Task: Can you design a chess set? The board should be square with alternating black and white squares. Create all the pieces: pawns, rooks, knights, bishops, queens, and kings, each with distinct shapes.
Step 1154:
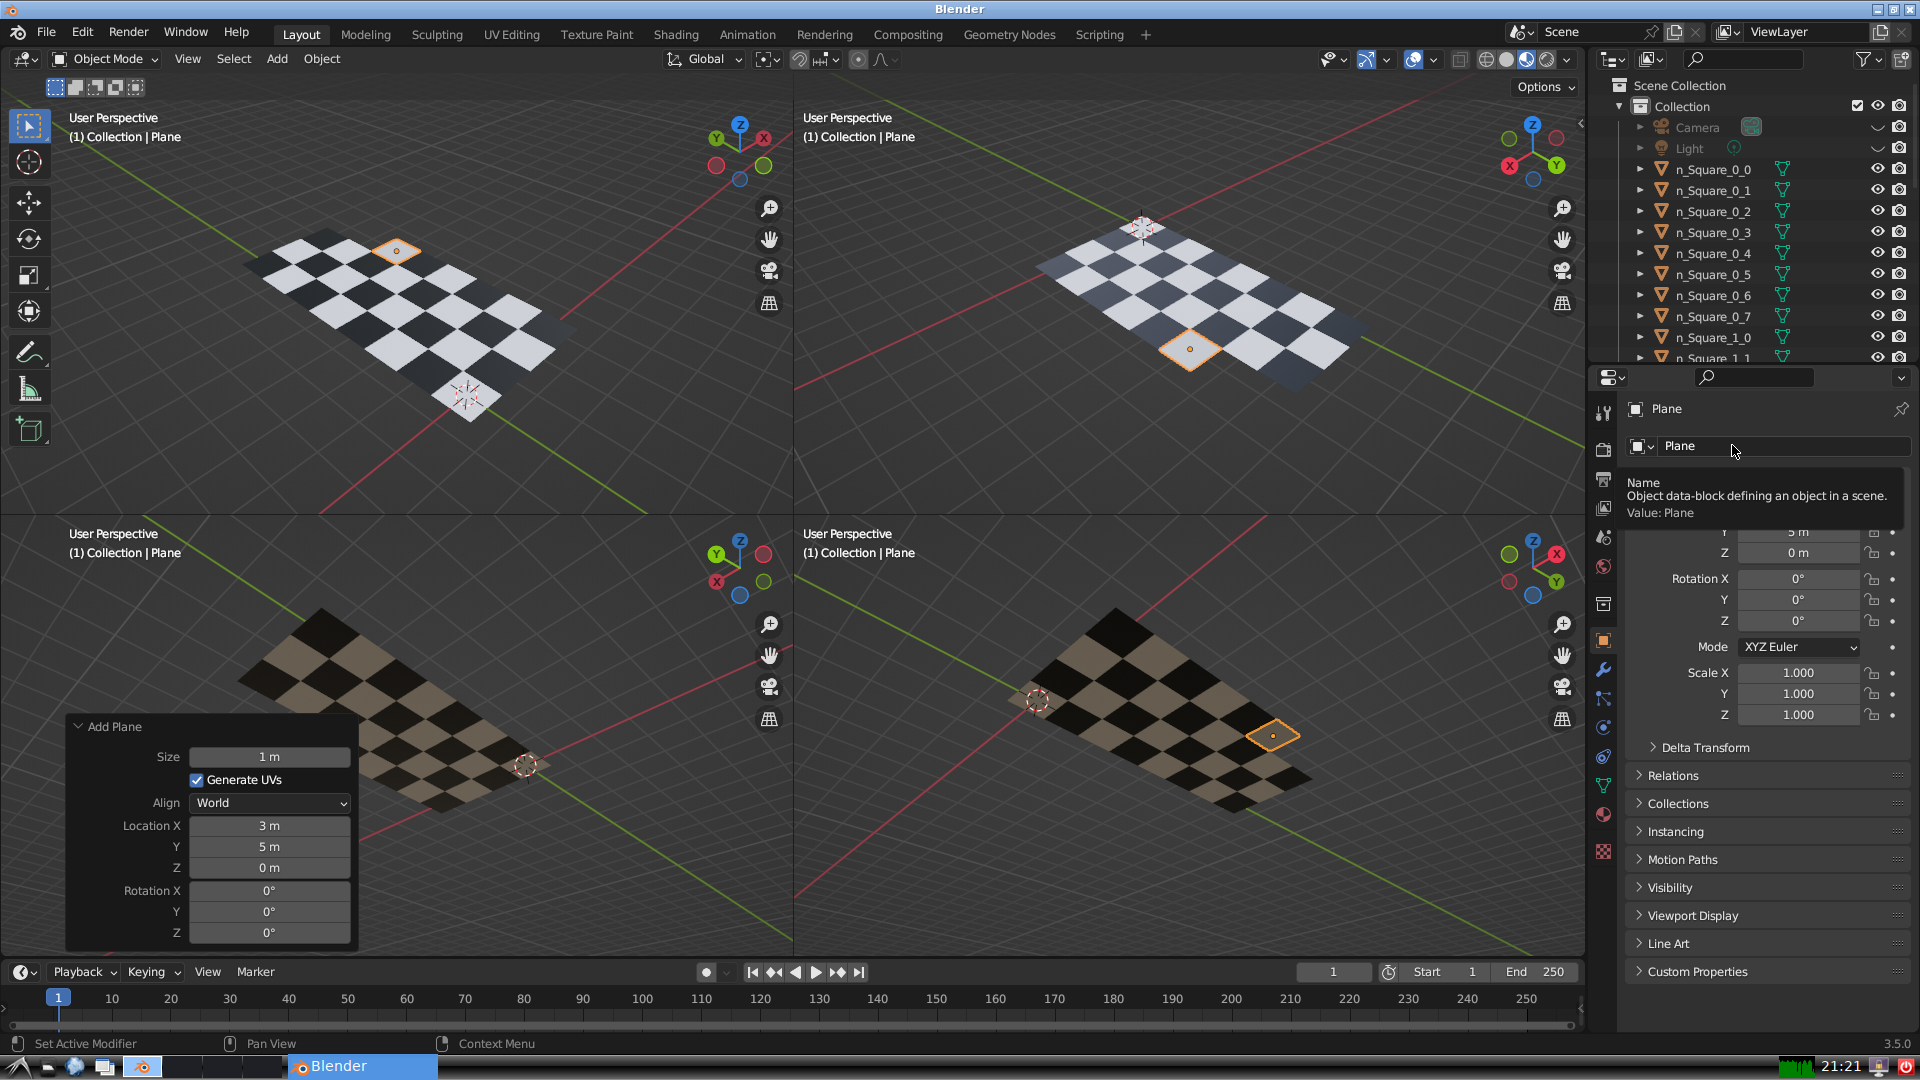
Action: click: no